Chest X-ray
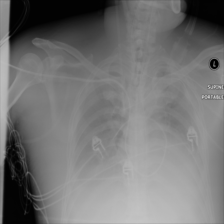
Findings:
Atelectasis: negative
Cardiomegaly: negative
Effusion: positive
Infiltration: positive
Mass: positive
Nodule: negative
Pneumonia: negative
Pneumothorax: negative
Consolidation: negative
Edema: negative
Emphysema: negative
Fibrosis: negative
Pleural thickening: negative
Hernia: negative